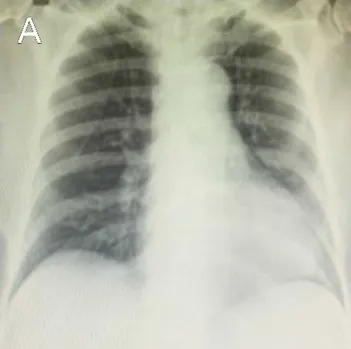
Chest X-ray showed bronchopneumonia.
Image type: radiology (x_ray)